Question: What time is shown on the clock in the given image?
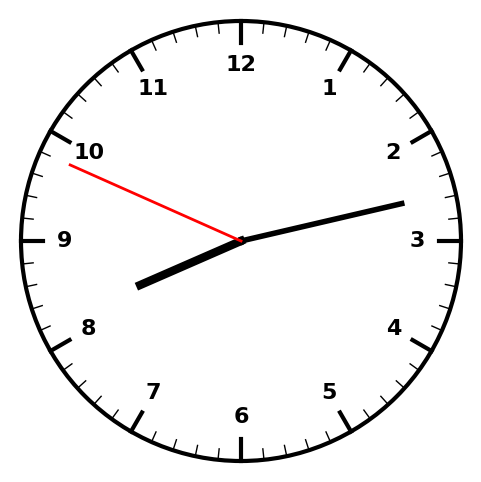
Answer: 08:12:49